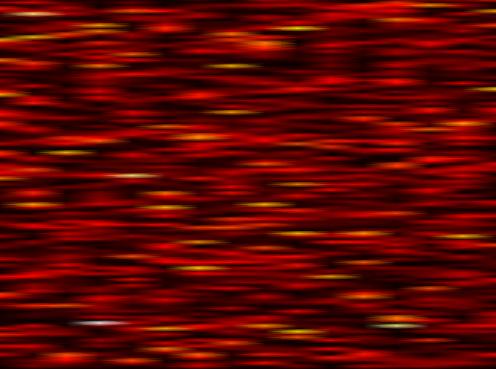
Label: WOLA